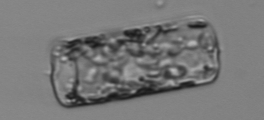
Label: Dactyliosolen_fragilissimus